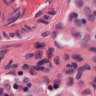
Metastatic tissue present: no